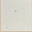
Piece: xx